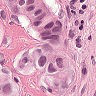
Metastatic tissue present: yes